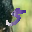
Label: 5